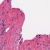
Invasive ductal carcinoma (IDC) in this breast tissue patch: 0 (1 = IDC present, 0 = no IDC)